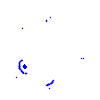
Particle: kaon